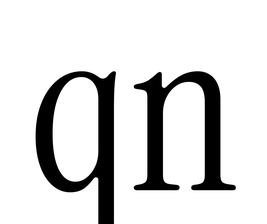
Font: InstrumentSerif-Regular